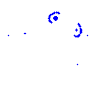
Particle: electron